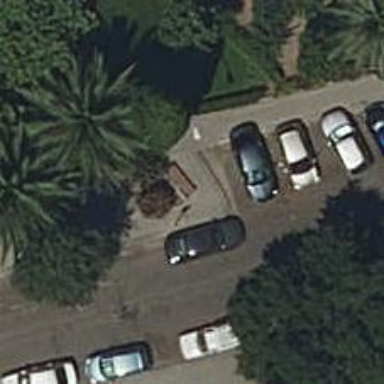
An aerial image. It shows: Sidewalk.